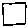
Label: square